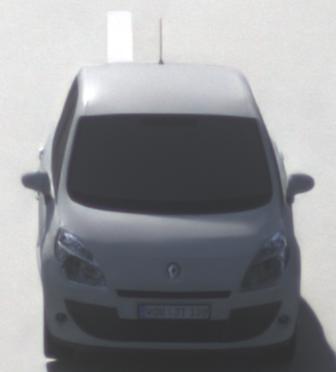
Make: Renault
Model: Scénic 1.6 16V 110
Detailed model: Scénic (III)
Model produced from: 2009/06
Model produced until: 2010/08
Doors: 5
Color: white
Road condition: dry road
Daytime: morning or afternoon
Contrast: low contrast